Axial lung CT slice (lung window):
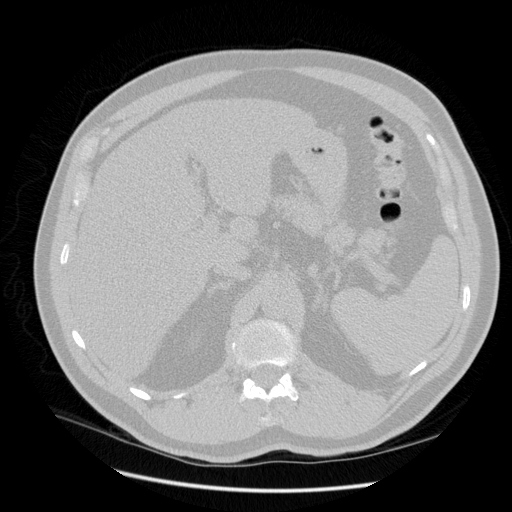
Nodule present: no